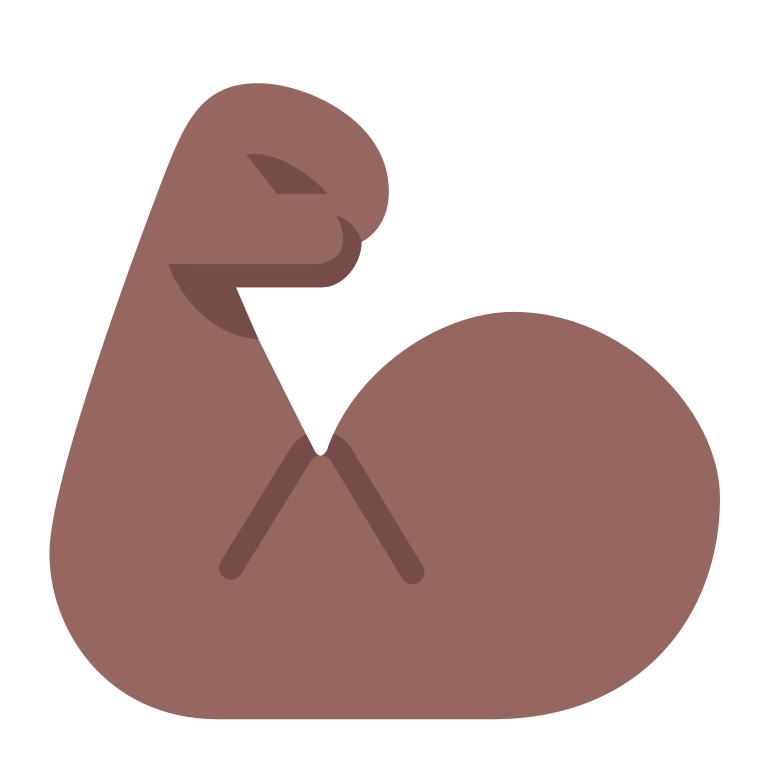
flexed biceps flat  dark